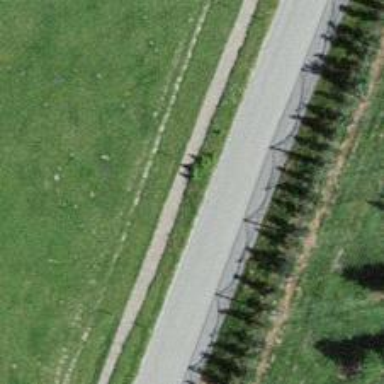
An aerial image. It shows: Pole supporting roof covering pipeline marker.